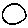
Label: circle